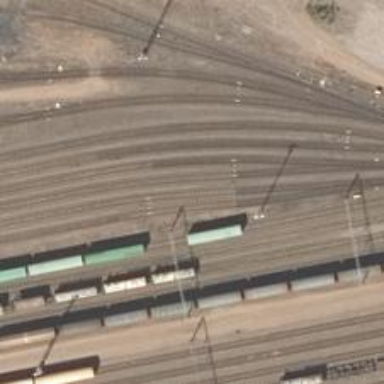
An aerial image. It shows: Railway signal.